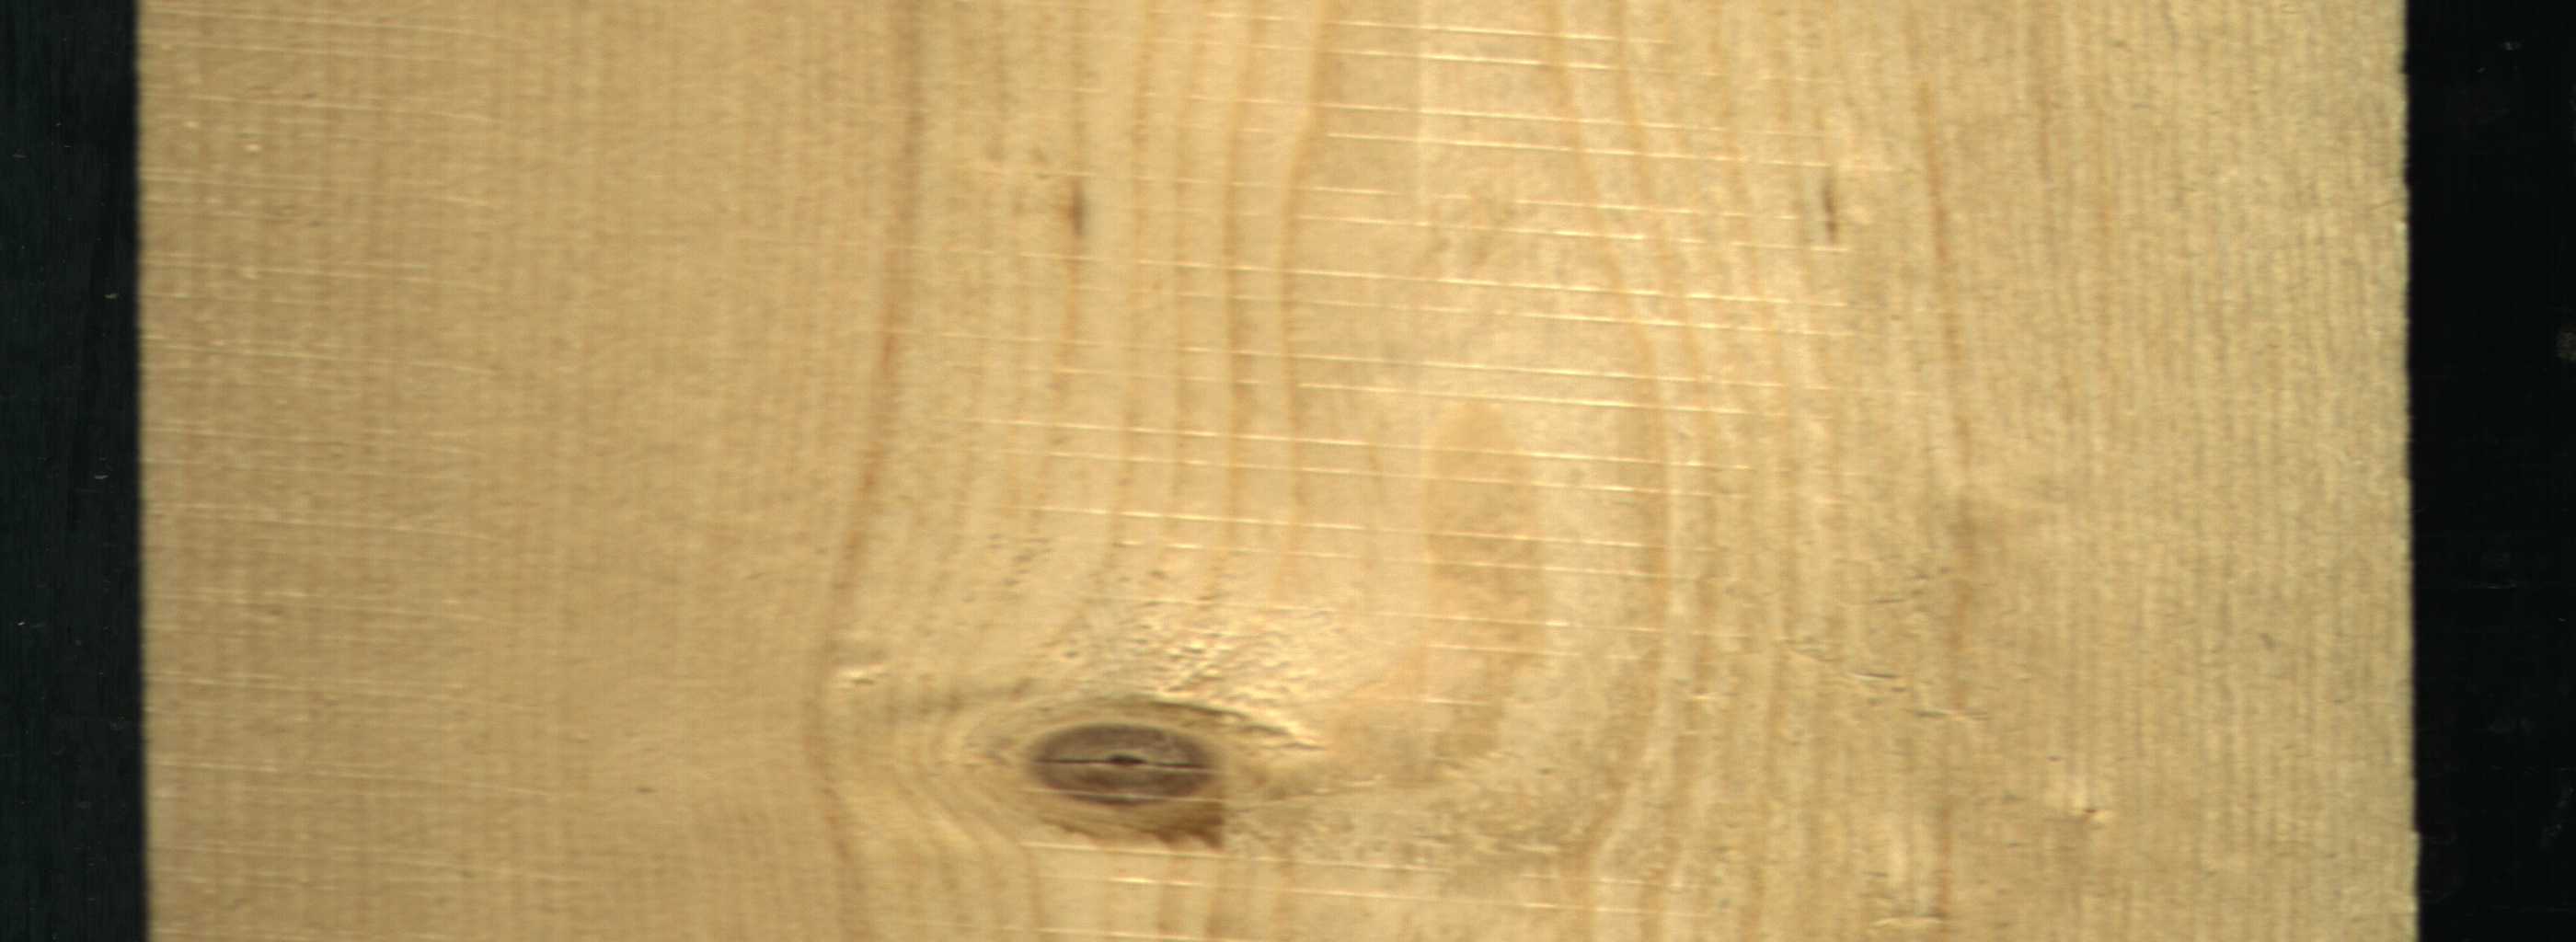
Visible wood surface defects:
Live_Knot